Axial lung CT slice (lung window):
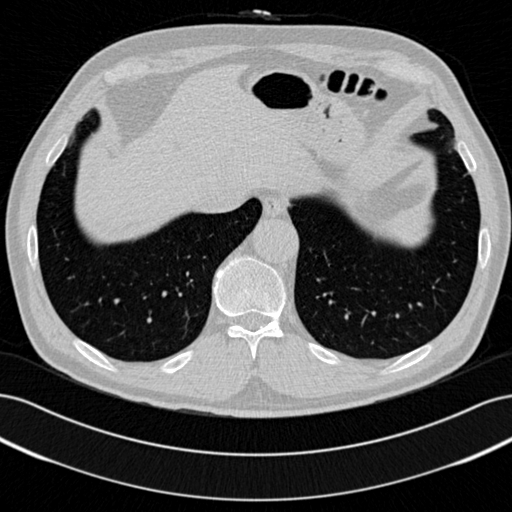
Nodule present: no